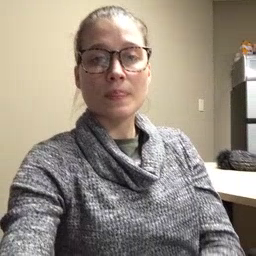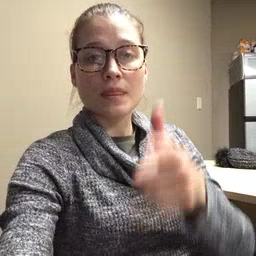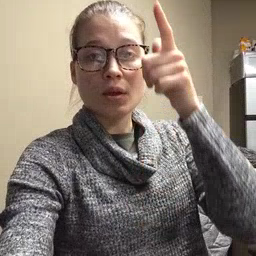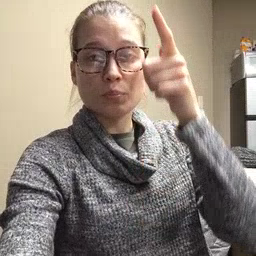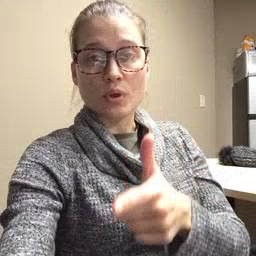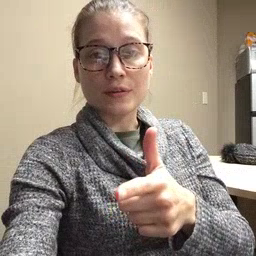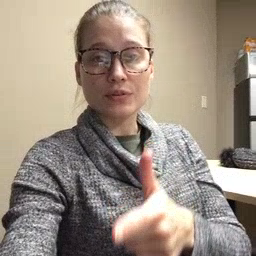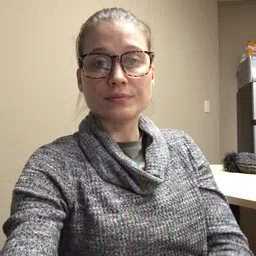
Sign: brother